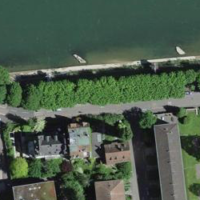
EUNIS habitat code: 54
Species observed at this site:
Sedum album
Motacilla cinerea